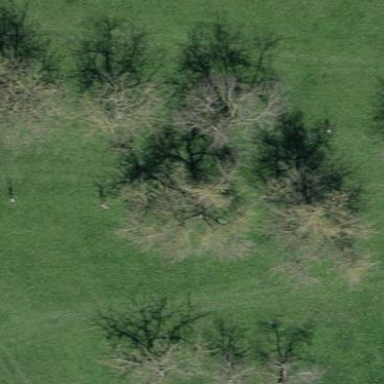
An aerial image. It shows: Orchard.